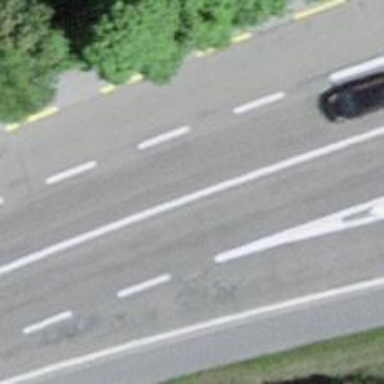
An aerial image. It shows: Primary road with asphalt surface.